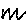
Label: zigzag